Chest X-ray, PA view. Patient: 68 years old, sex F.
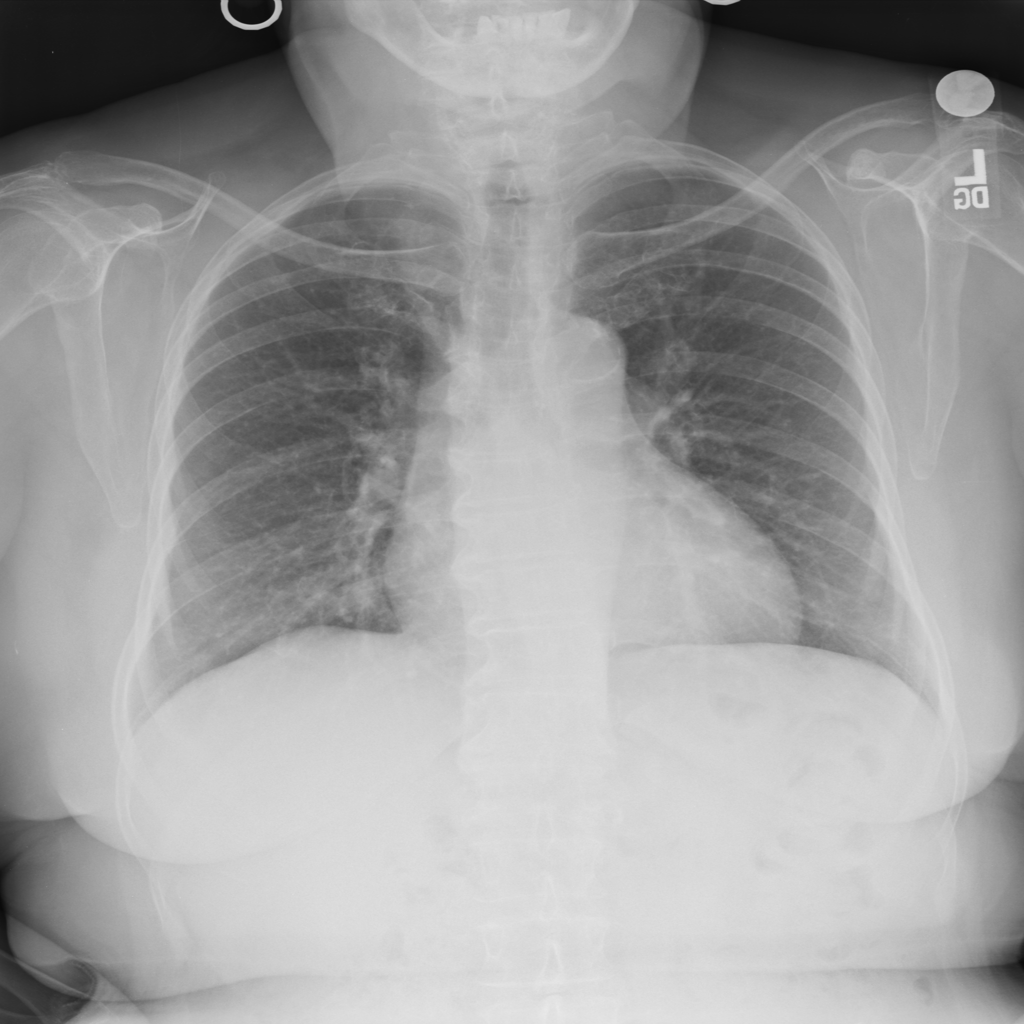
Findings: No Finding